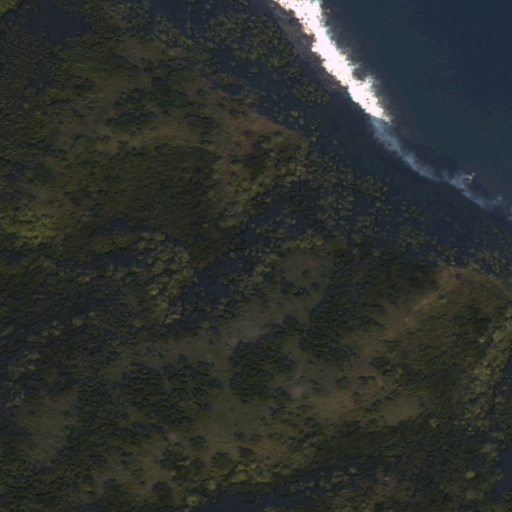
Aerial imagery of valley in Hawaii named Punala‘u Gulch containing only unknown